Question: I create a database in sqlserver2017 and tried to use entity framework6 to connect the database. it's connected and I've no any errors when compiling, but I'm having some error messages like : Database.CurrentTransaction at runtime when want to create a record in the database.

'''
/*inside the Controller*/
[HttpGet]
public ActionResult AddStudent()
{
return View();
}
[HttpPost]
public ActionResult AddStudent(Student new_stud)
{
if(ModelState.IsValid)
{
BLStudent bls = new BLStudent();
if(bls.Add(new_stud))
{
ViewBag.message = "It's recorded.";
ViewBag.color = "aqua";
}
else
{
ViewBag.message = "It's not recorded.";
ViewBag.color = "red";
}
}
else
{
ViewBag.message = "PLS enter the information correctly.";
ViewBag.color = "red";
}
return View();
}
'''
'''
/*inside the BLStudent Class*/
UniversityEntities db = new UniversityEntities();
public bool Add(Student new_stud)
{
try
{
db.Students.Add(new_stud);
return Convert.ToBoolean(db.SaveChanges());
}
catch (Exception)
{
return false;
}
}
'''
> Cath Exceptions :System.Data.Entity.Infrastructure.DbUpdateException: 'An error occurred while updating the entries. See the inner exception for details.'
Inner Exceptions:
> 1 - UpdateException: An error occurred while updating the entries. See the inner exception for details.2 - SqlException: The conversion of a datetime2 data type to a datetime data type resulted in an out-of-range value.
The statement has been terminated.
how can fix this?
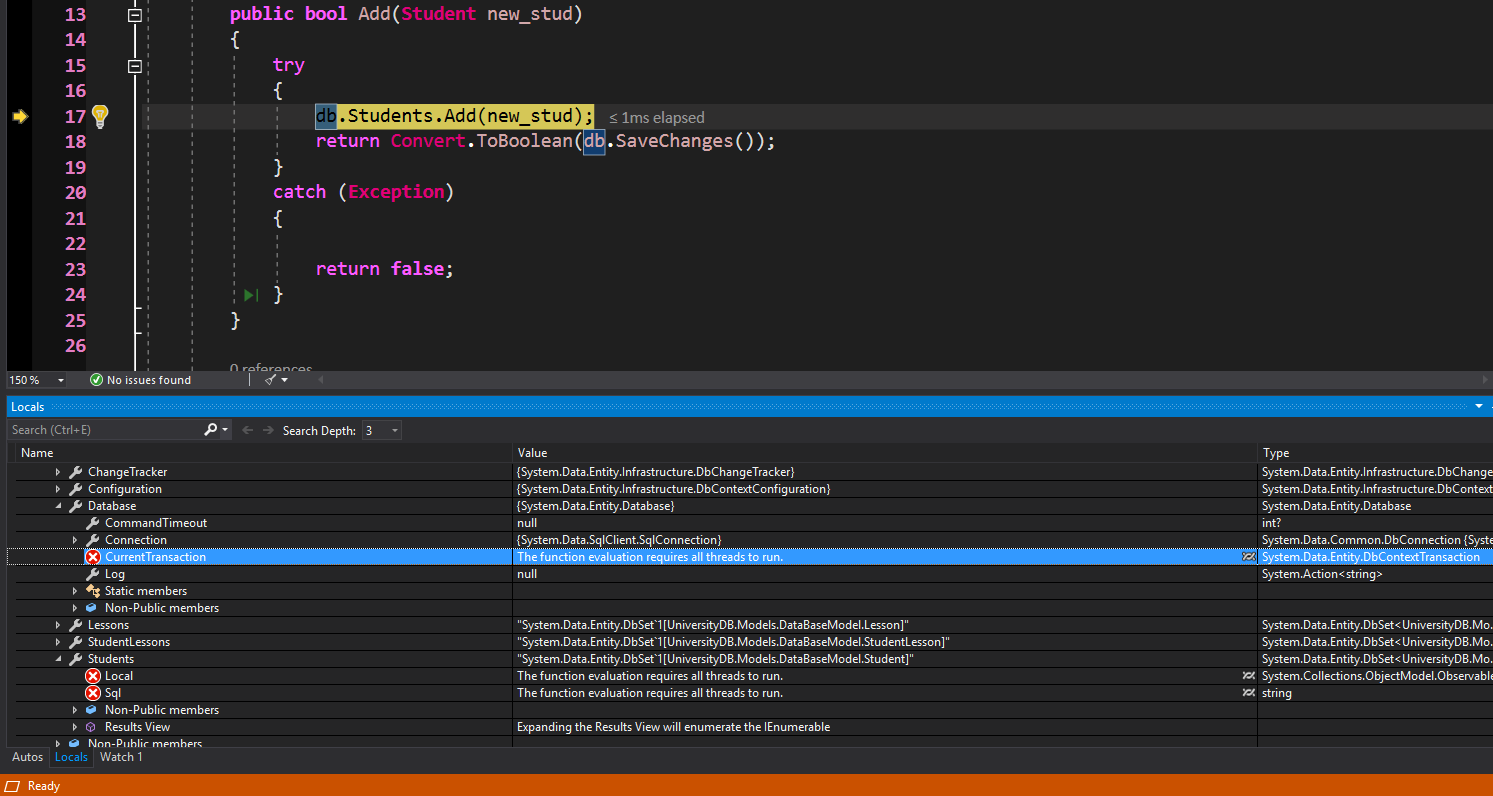
Answer: As per the full error message
> " SqlException: The conversion of a datetime2 data type to a datetime
data type resulted in an out-of-range value. The statement has been
terminated."
It seems you have a type conversion issue in your database.
I recommend changing DateTime columns to DateTime2 in your database.
Apparently, you use DateTime type in your schema, which is not recommended, and has conversion issues (probably for the default value in C# which is year 0001 etc.., that cannot be converted to a DateTime)